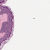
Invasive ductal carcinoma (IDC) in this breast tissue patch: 0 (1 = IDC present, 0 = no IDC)